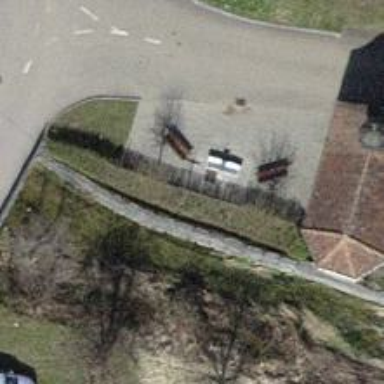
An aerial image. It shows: Bench.